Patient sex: M
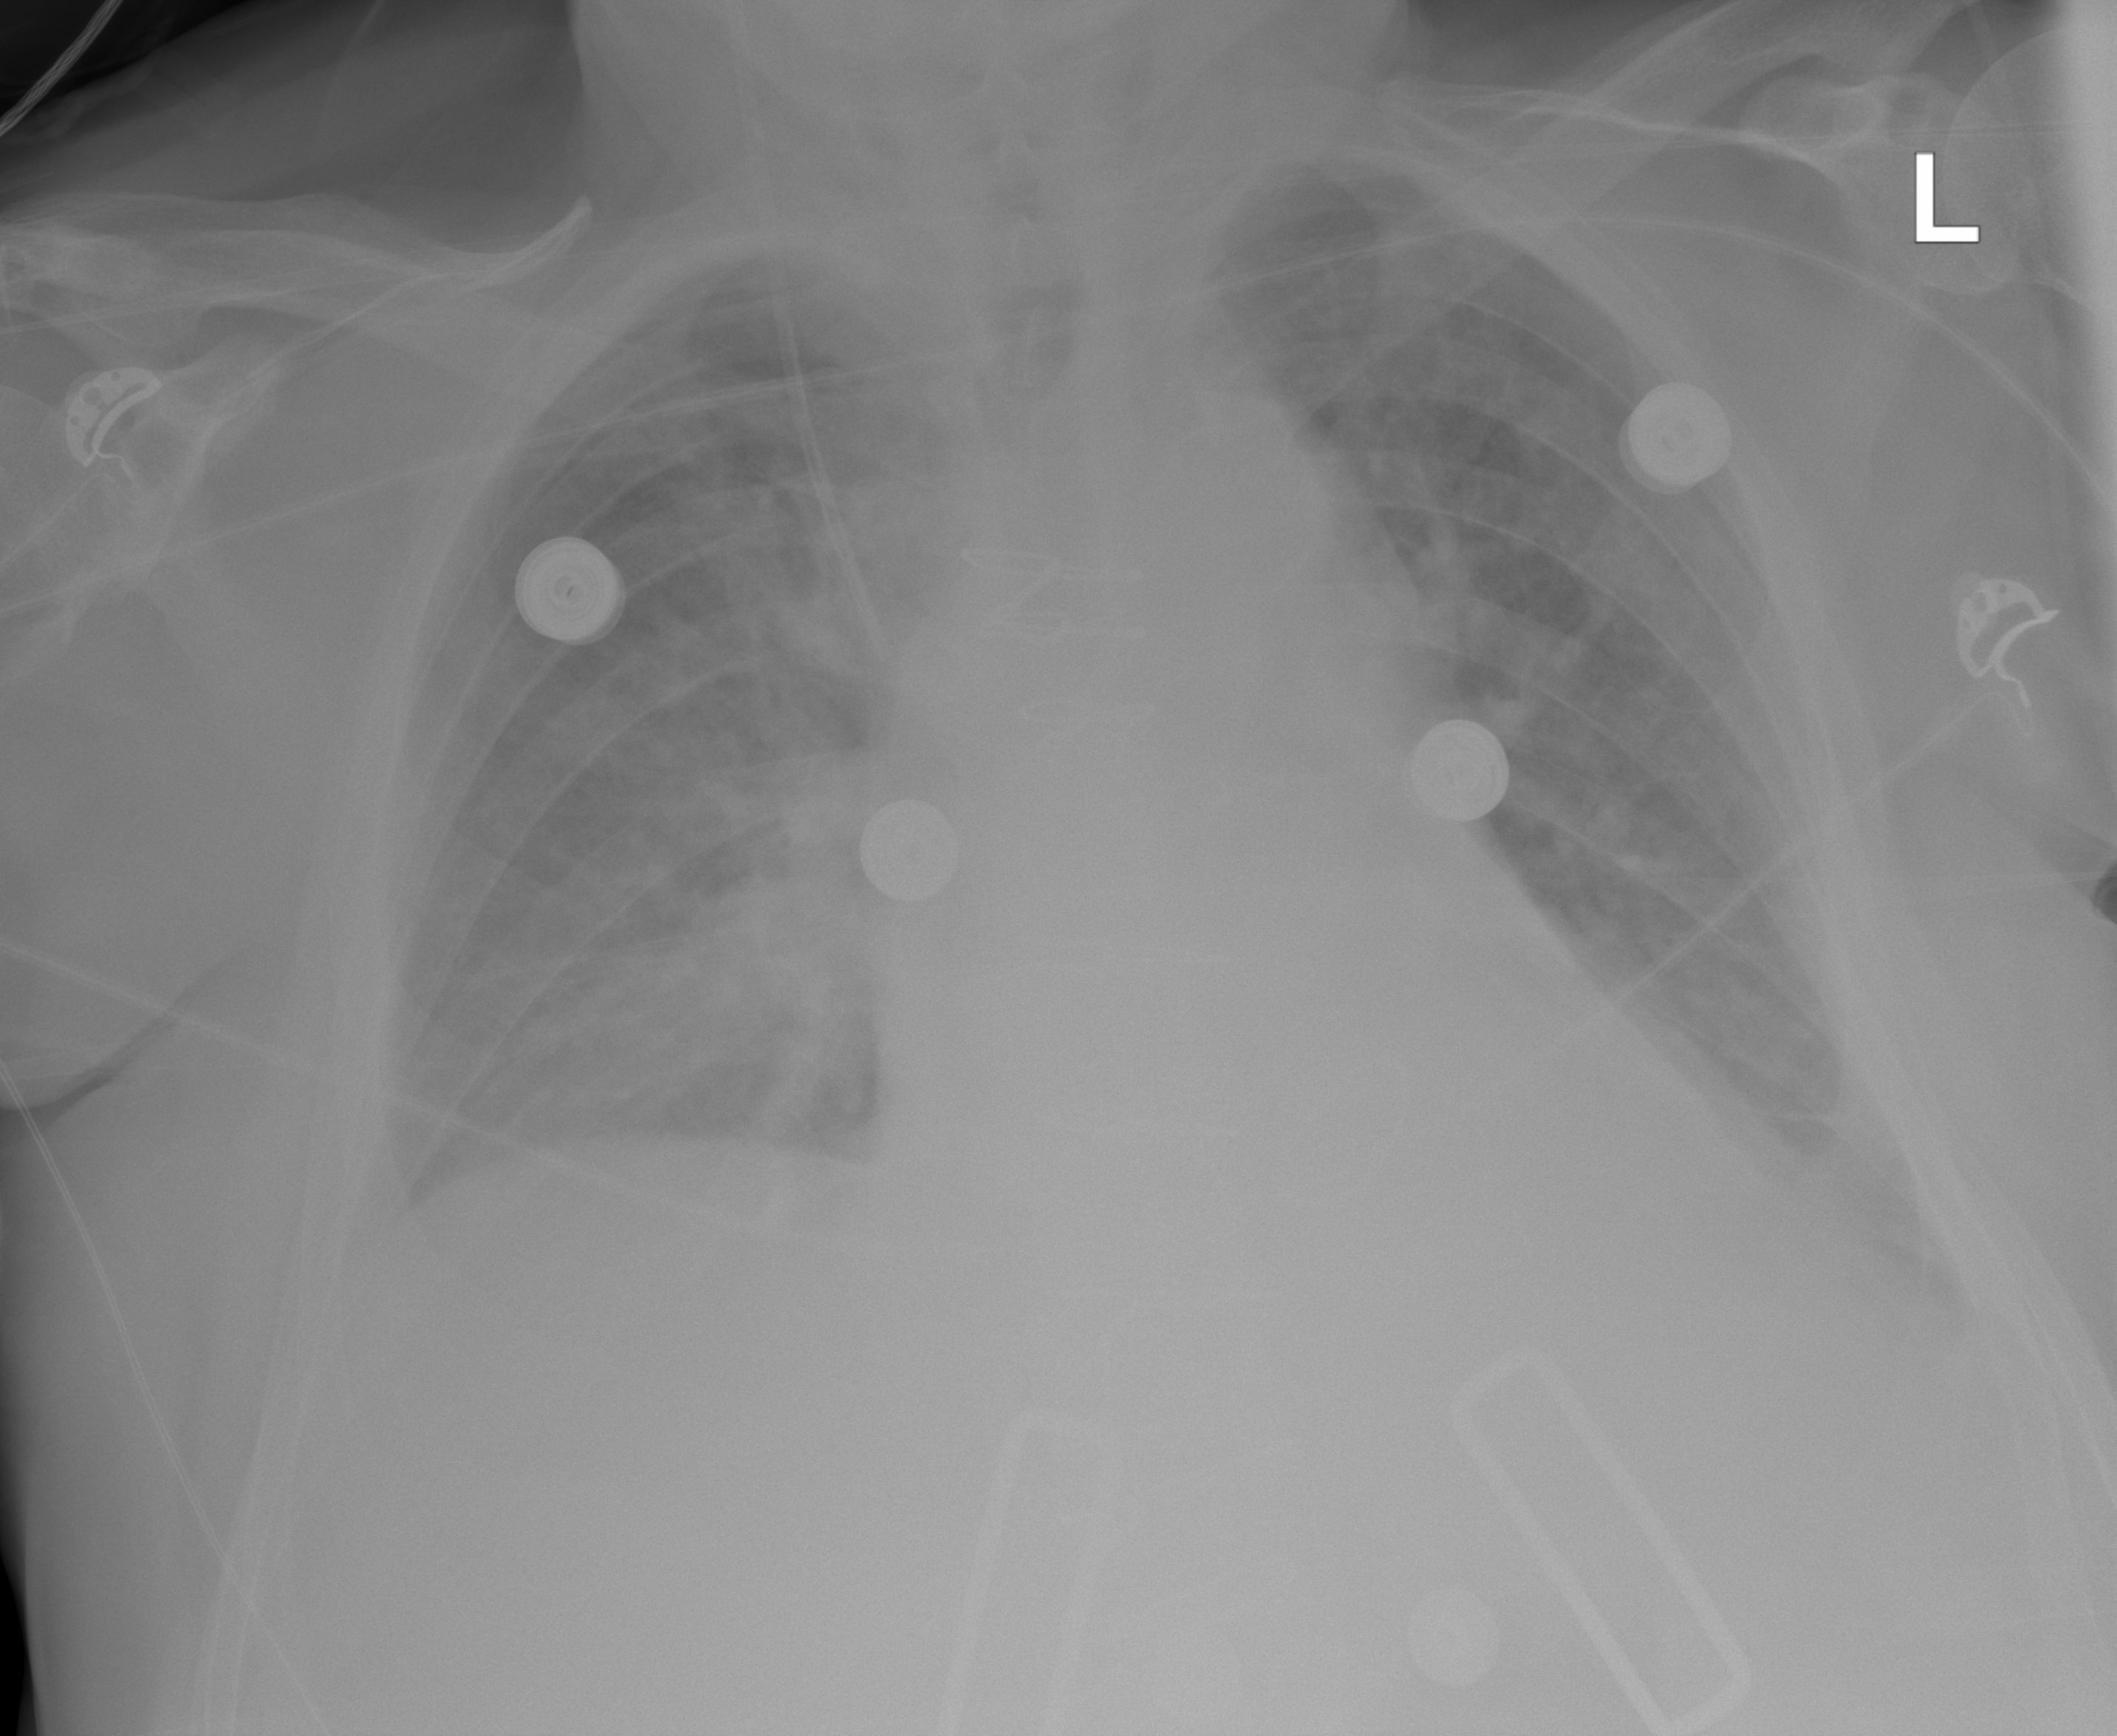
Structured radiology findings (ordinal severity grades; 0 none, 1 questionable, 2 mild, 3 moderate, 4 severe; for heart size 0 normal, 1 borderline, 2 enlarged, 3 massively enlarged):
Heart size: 2
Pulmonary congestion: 1
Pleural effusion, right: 0
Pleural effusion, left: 2
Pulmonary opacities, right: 2
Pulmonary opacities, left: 0
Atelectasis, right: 2
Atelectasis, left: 2